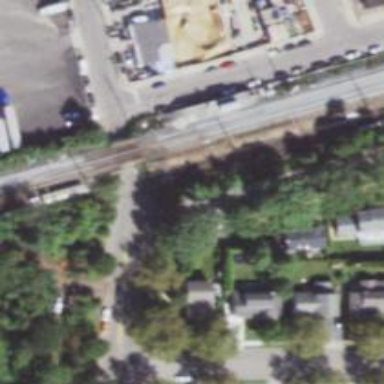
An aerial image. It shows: Bridge over electrified railway tracks.